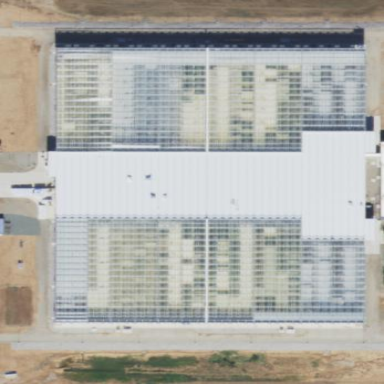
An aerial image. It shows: Area dedicated to greenhouse horticulture.